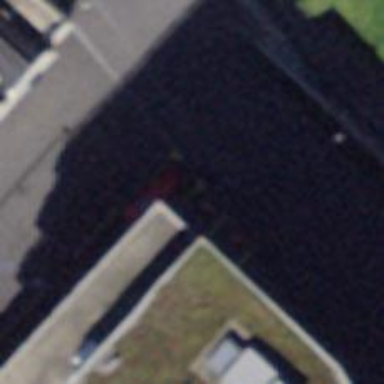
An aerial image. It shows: Car-sharing service available at this location.